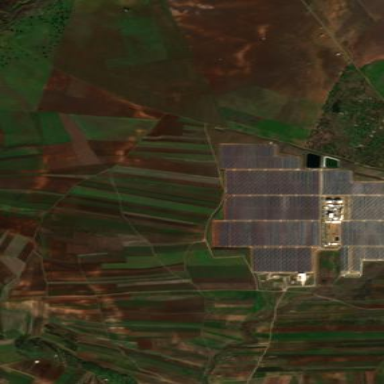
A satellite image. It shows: Solar power plant.